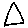
Label: triangle